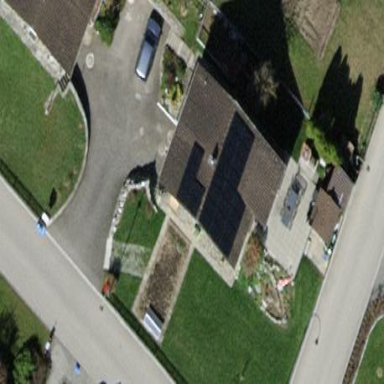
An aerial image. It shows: Detached building with gabled roof.